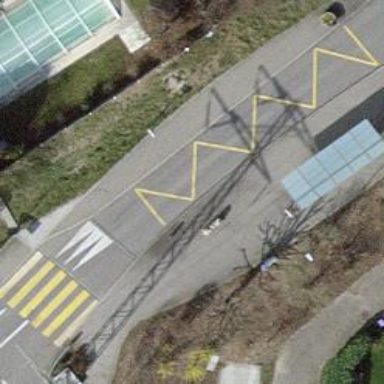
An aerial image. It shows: Platform for public transport on the road.